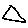
Label: triangle